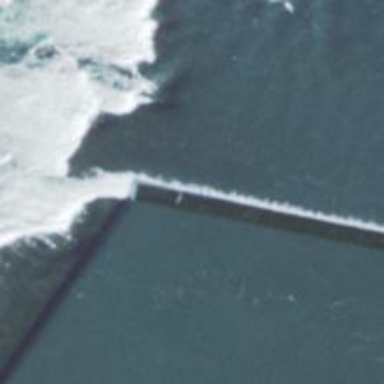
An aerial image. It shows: Breakwater structure.